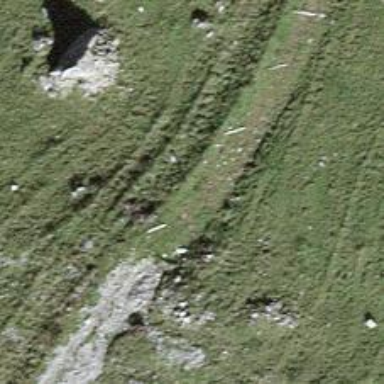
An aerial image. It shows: Path.